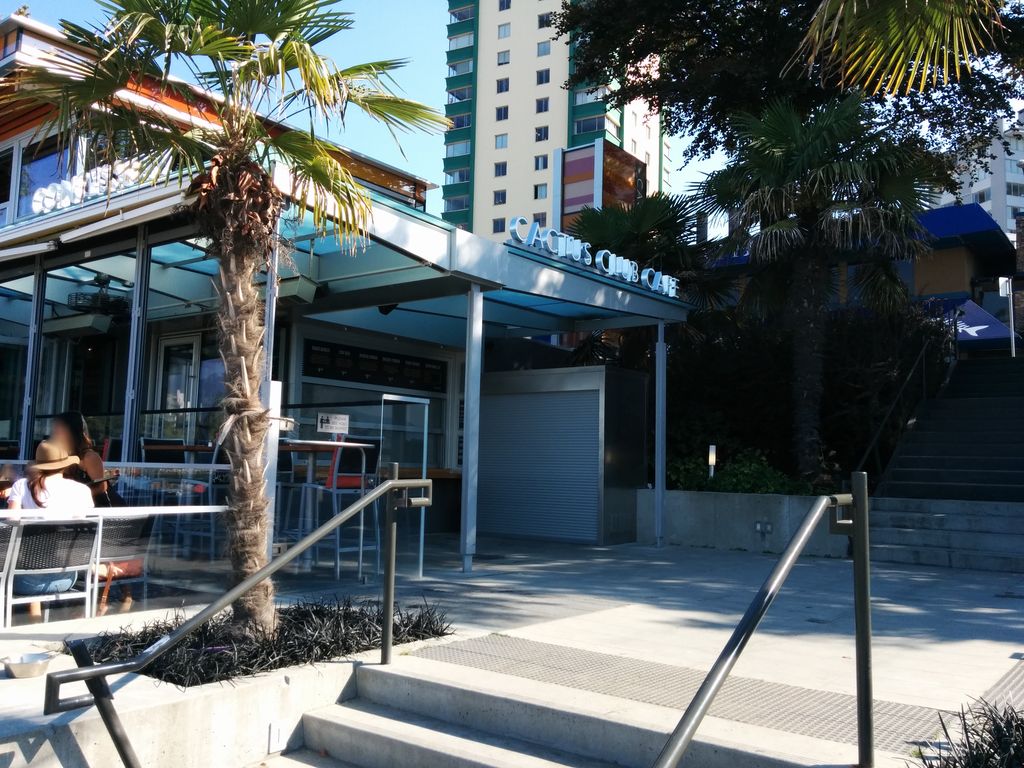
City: vancouver